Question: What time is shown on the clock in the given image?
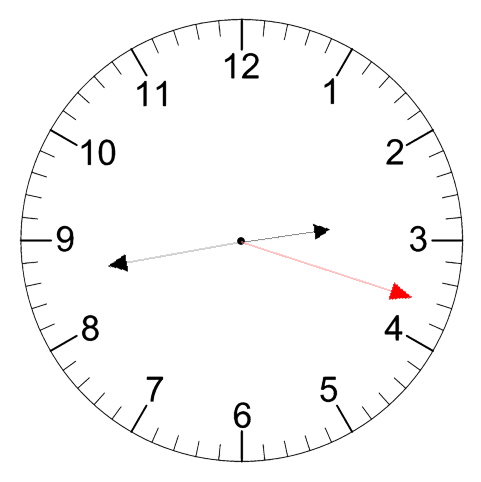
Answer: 02:43:18